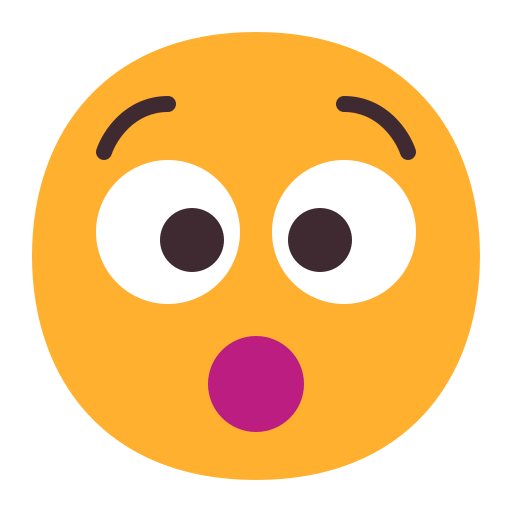
hushed face flat